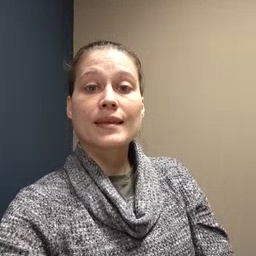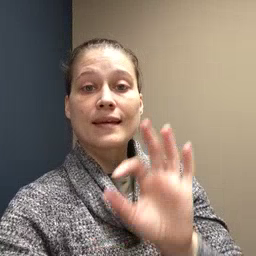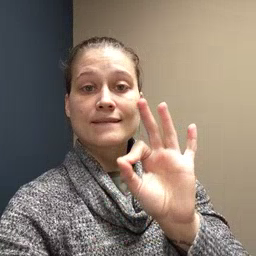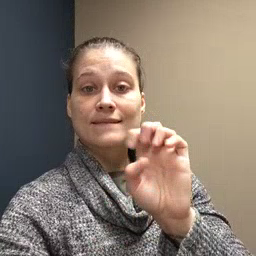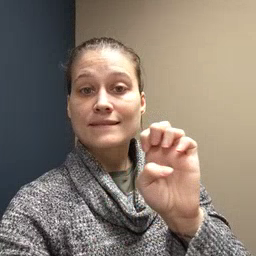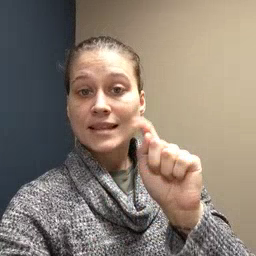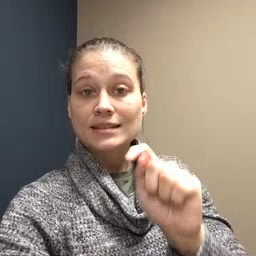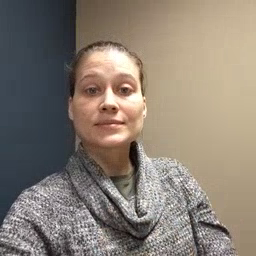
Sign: feet